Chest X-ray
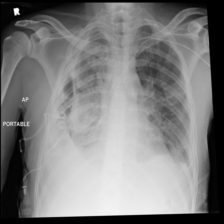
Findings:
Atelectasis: negative
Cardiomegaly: negative
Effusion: negative
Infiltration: negative
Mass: negative
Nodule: negative
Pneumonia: negative
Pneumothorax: negative
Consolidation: negative
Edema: negative
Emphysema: negative
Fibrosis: negative
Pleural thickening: negative
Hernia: negative